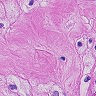
Metastatic tissue present: yes